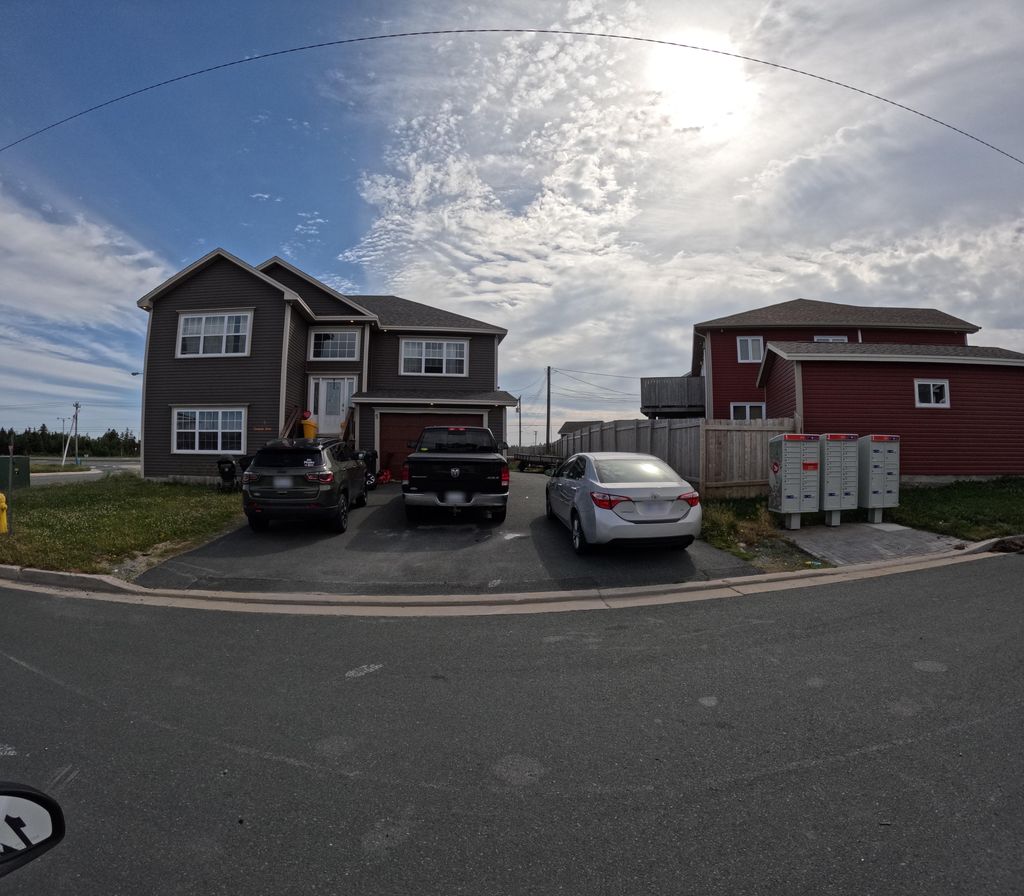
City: st_johns